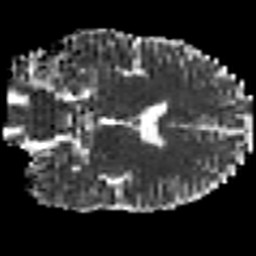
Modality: MD
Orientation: coronal
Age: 50
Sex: male
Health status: ill
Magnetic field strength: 3 T
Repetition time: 8.4 s
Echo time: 0.0926 s